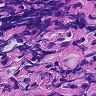
Metastatic tissue present: no